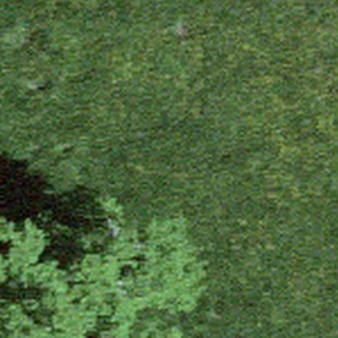
Label: other